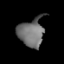
Tissue: lung
Cell type: Myeloid cells
Senescence score: 0.5659
Nuclear area (px): 706
Mean DAPI intensity: 110.334